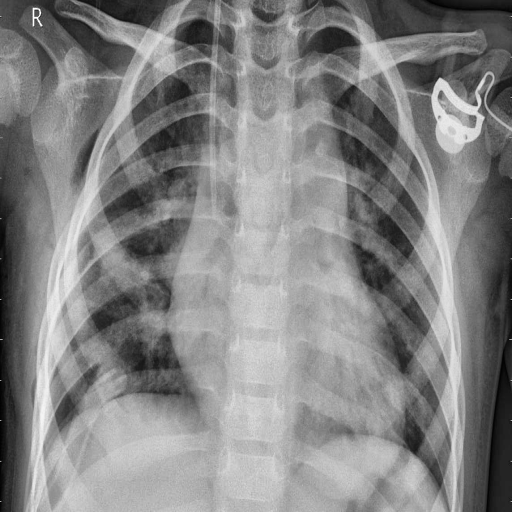
Finding: PNEUMONIA